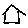
Label: house